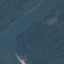
Land use / land cover class: River